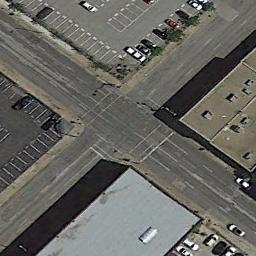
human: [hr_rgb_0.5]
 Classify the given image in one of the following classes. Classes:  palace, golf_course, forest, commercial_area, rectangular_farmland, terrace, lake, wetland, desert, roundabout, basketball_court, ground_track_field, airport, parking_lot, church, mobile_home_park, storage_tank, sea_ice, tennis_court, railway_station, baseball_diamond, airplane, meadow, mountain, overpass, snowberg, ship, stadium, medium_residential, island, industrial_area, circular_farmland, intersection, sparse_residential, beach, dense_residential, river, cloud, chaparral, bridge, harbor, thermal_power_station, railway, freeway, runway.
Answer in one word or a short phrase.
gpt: intersection